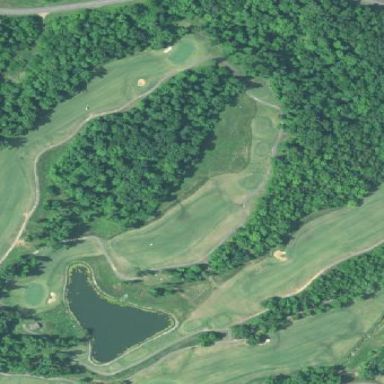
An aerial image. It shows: Area with grass used as rough in golf course.